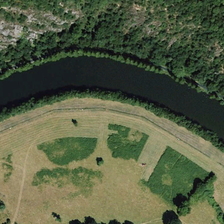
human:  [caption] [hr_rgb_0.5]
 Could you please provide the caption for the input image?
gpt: many trees are planted on both sides of the river .

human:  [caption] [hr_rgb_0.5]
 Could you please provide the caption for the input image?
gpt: on one side of the river was a bare land .

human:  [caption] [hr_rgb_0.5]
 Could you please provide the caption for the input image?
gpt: many trees are planted on both sides of the river .

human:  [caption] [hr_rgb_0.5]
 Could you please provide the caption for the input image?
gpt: on one side of the river was a bare land .

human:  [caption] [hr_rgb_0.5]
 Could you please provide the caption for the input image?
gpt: many trees are planted on both sides of the river .